Question: How can I get back to text version from hexadecimal in sublime text?
I accidentally changed the encoding of my .css file to Hexadecimal in sublime text.
How can I get back the normal text .css?

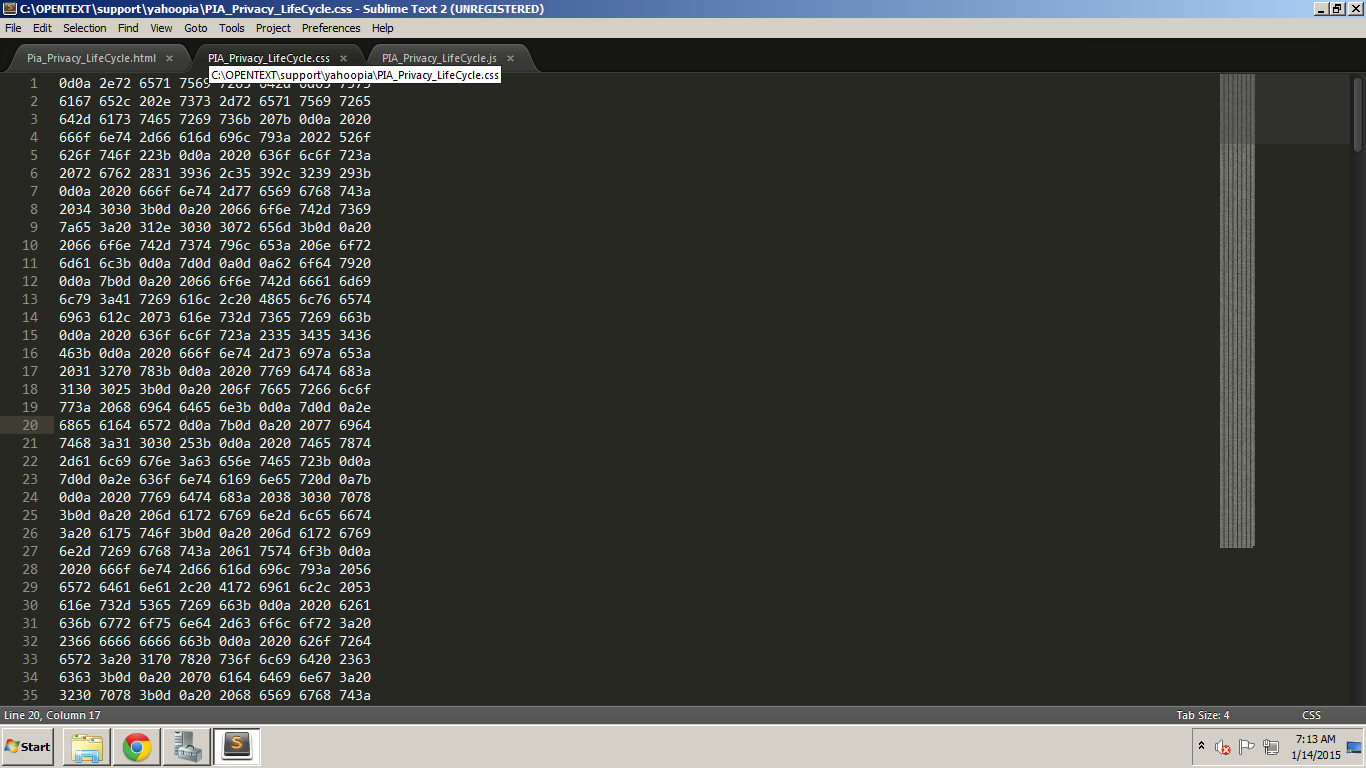
Answer: Files containing null bytes are opened as hexadecimal by default In your User or Default Settings file:
'''
"enable_hexadecimal_encoding": false
'''
In your User or Default Settings file(s):
'''
"preview_on_click": false
'''